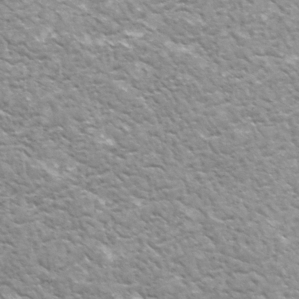
Label: frost